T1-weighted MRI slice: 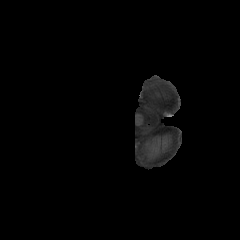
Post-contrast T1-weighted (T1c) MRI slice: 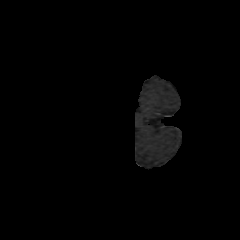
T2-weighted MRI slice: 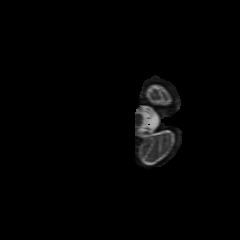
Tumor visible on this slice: no